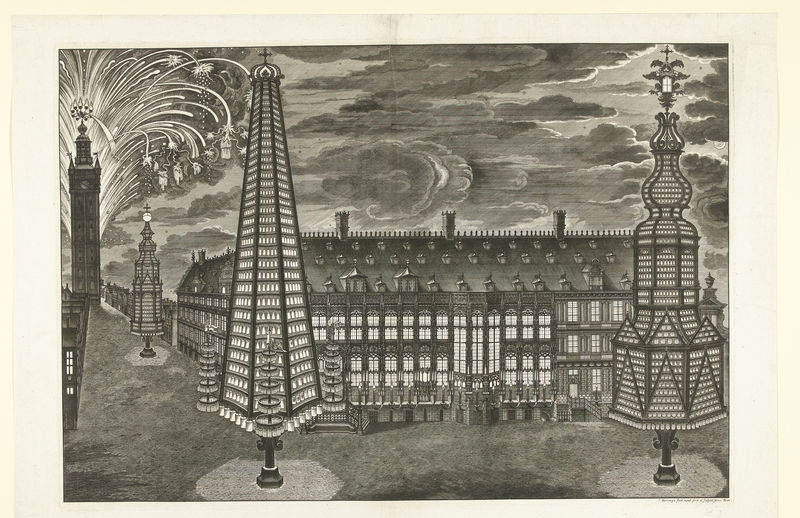
Titel: Illuminatie en vuurwerk te Gent ter ere van de troonsbestijging van Karel II
Künstler: Jacobus Harrewijn
Standort: Amsterdam
Institution: Rijksmuseum
Schlagwörter: adler, himmel, wolken, stadt, fenster, lampen, laterne, lichter, nacht, straße, gebäude, haus, schloss, häuser, turm, fassade, russland, grafik, platz, beleuchtung, uhr, kreuz, palast, druck, radierung, stich, schwarzweiß, prunk, kupferstich, weihnachten, feuerwerk, silvester, artdeko, big ben, wolklen